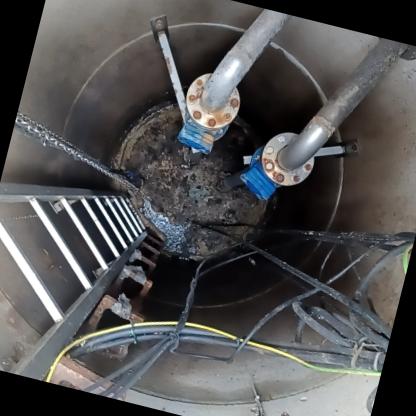
Klasa: inne